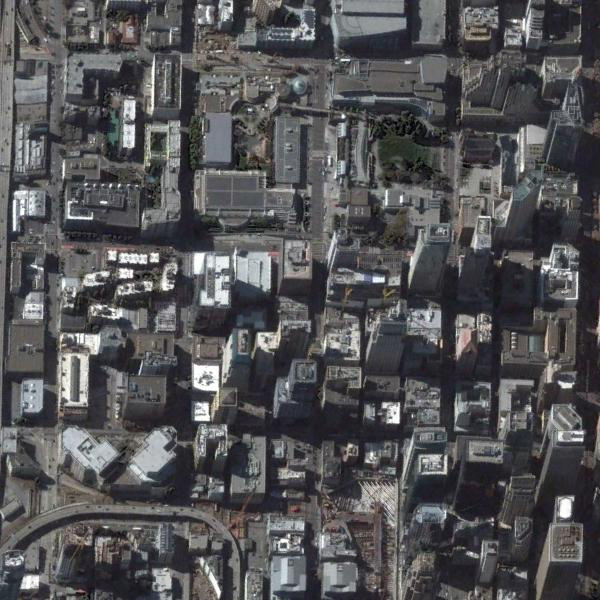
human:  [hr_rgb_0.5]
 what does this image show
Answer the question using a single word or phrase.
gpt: dense residential